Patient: sex F, age 56
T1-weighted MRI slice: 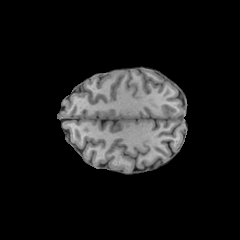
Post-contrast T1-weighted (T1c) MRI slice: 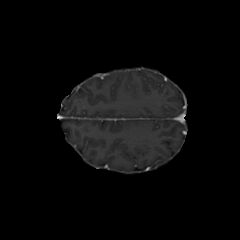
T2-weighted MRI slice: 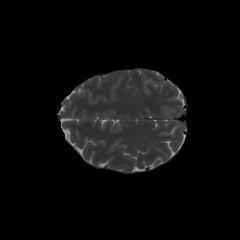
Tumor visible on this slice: no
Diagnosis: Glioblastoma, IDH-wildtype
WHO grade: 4